Platform: macOS
Application: Arc Browser
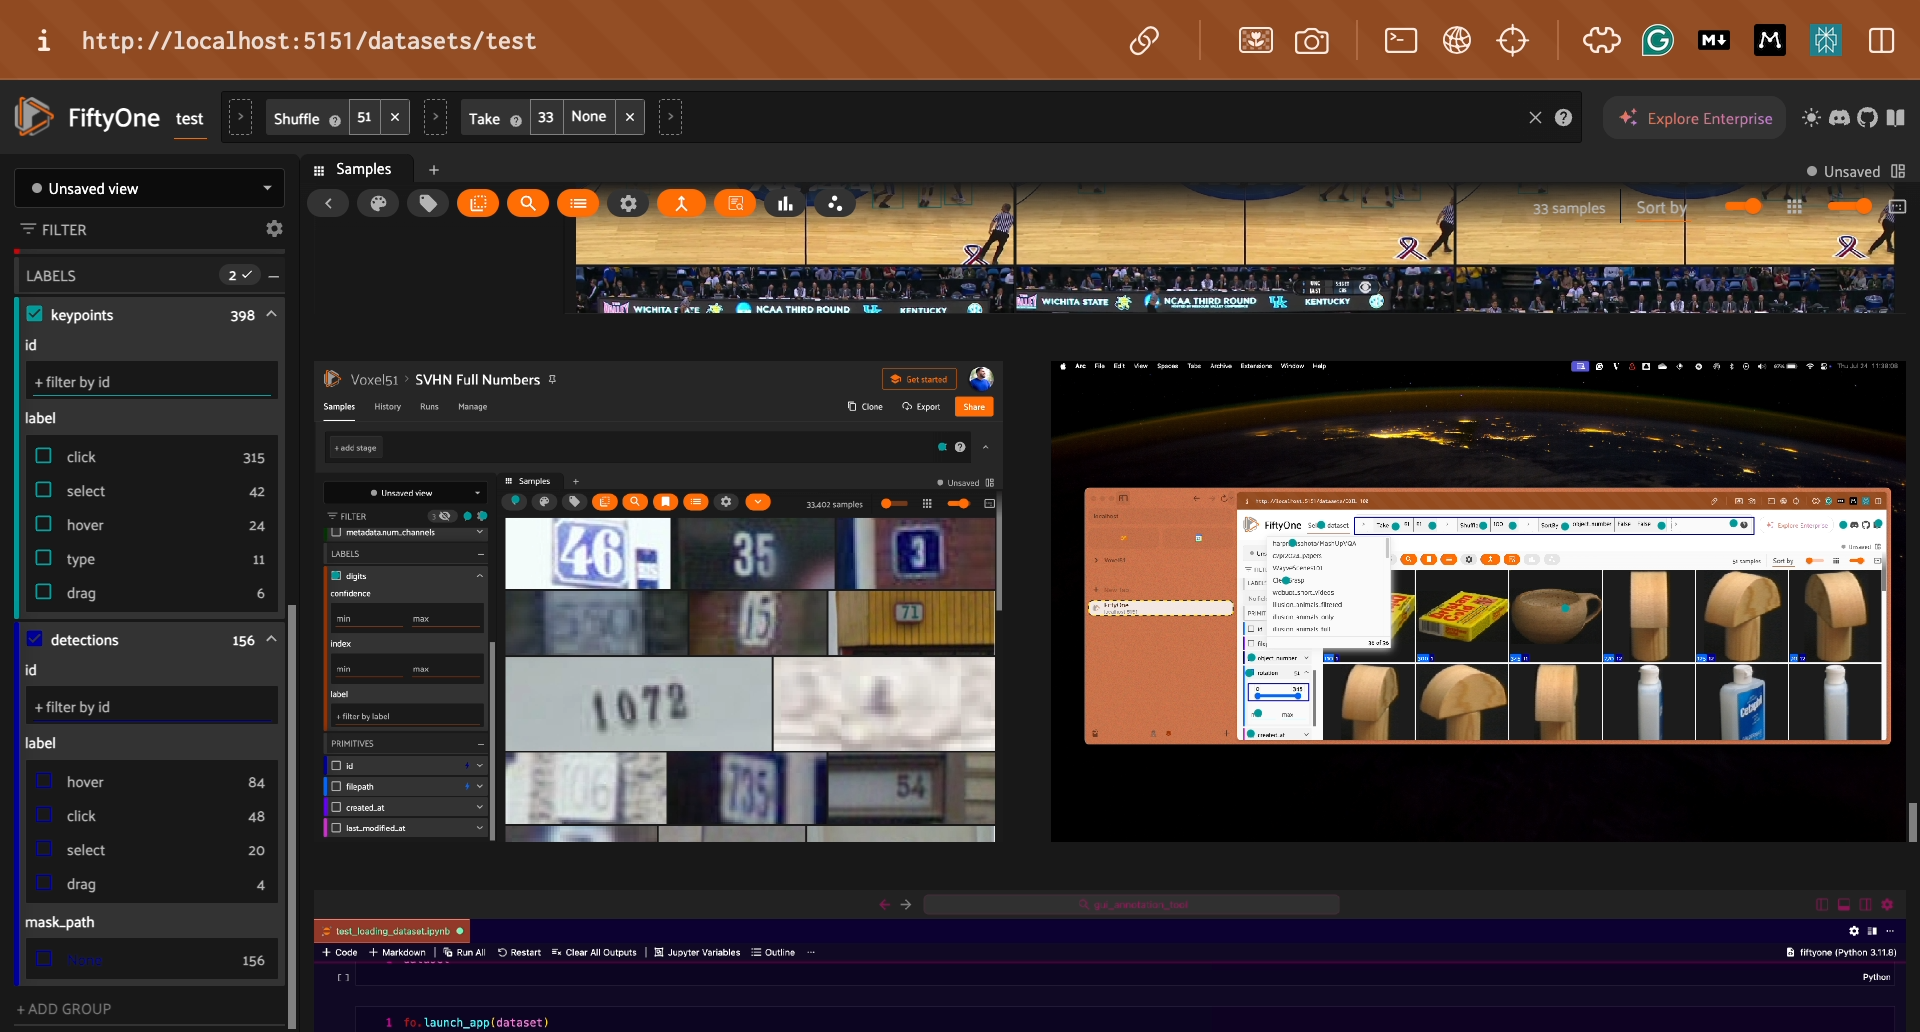
task_description: Open the Sort by menu
action_type: click
element_info: Menu Item
steps_since_start: 1